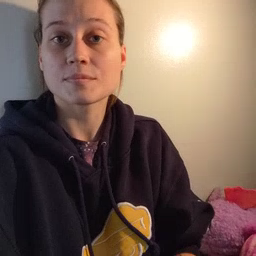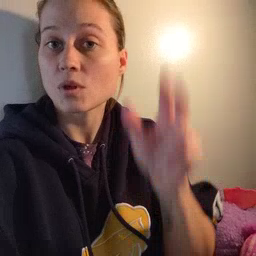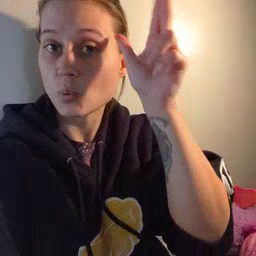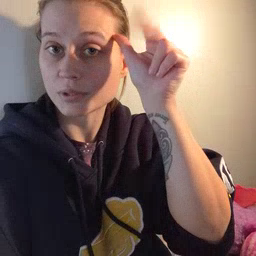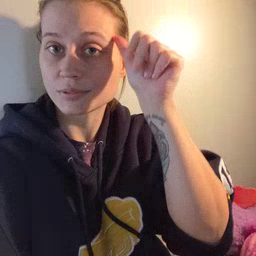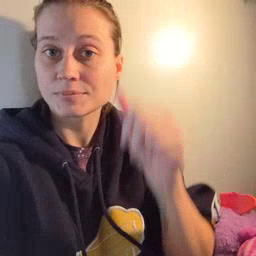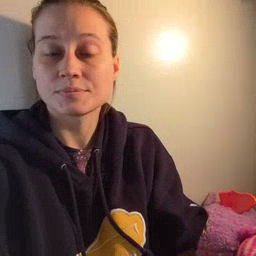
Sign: horse